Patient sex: F
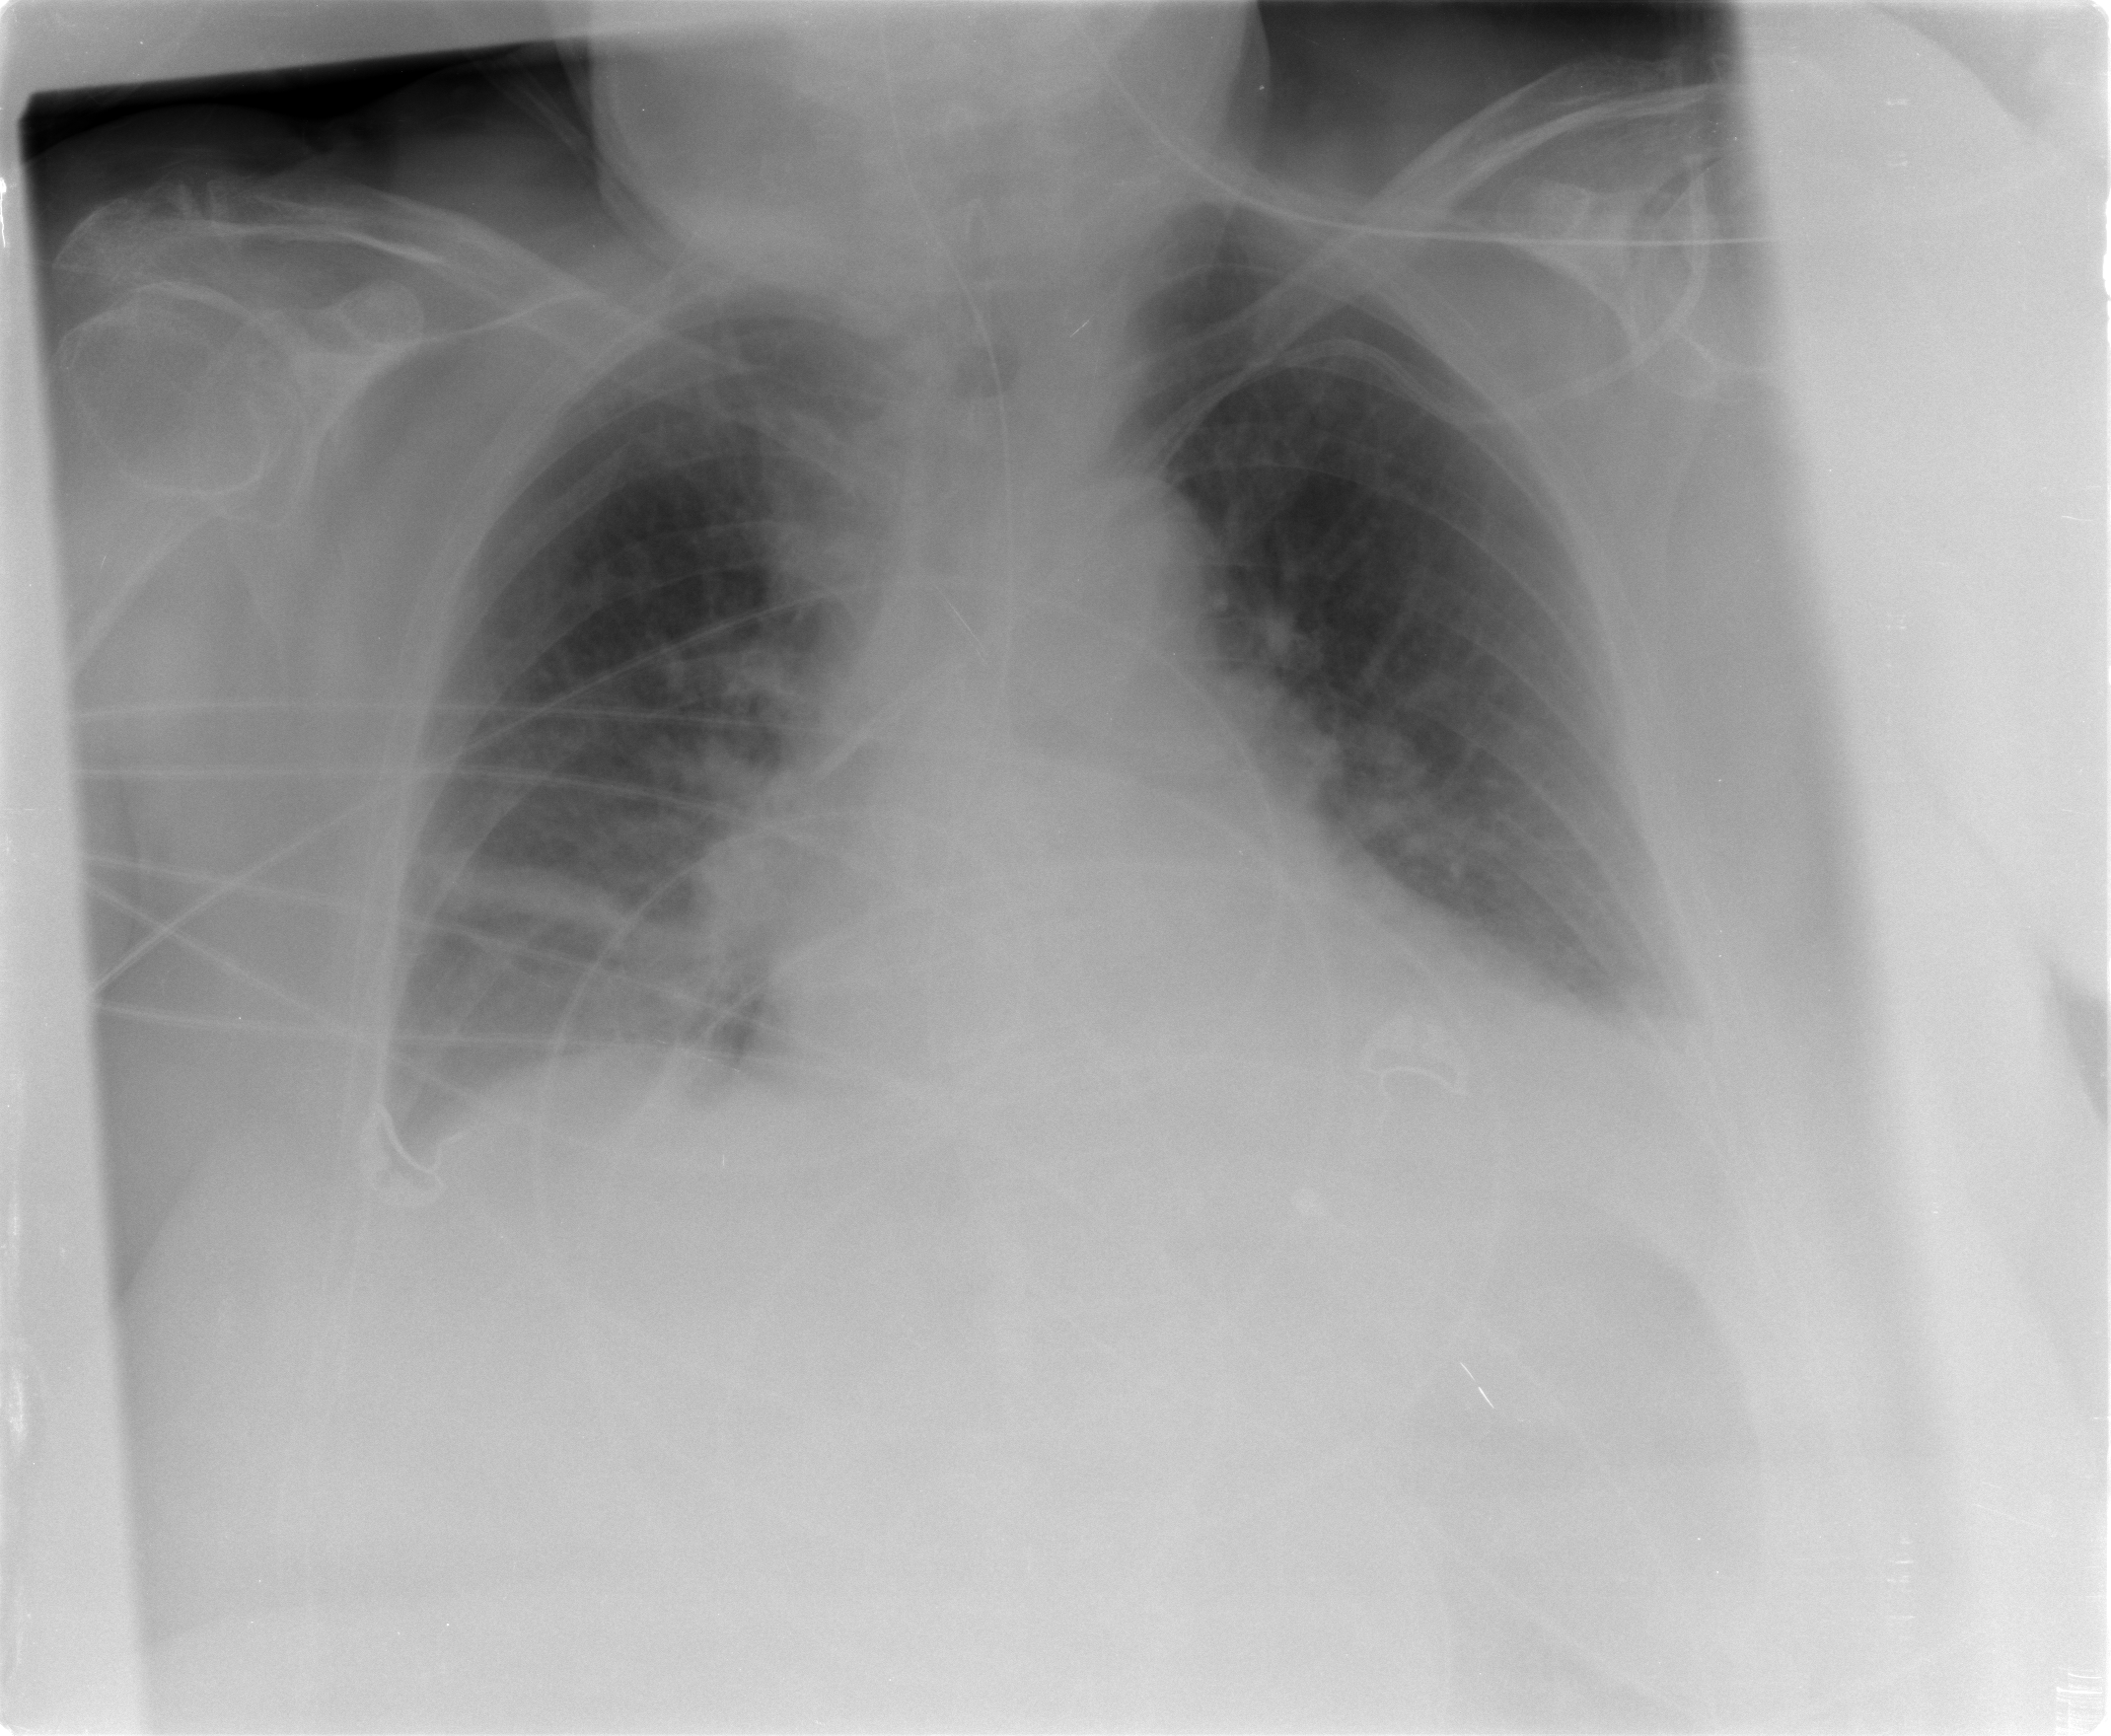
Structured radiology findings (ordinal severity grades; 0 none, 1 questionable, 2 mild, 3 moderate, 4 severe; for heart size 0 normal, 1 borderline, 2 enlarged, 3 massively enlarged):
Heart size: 2
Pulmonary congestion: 0
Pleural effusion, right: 1
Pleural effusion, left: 1
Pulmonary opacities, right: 0
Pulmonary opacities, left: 0
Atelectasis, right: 2
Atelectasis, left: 2